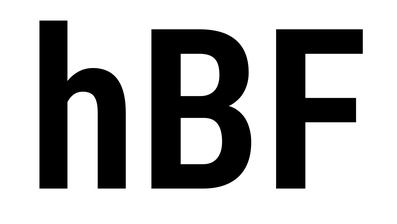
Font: Roboto_Condensed_SemiBold